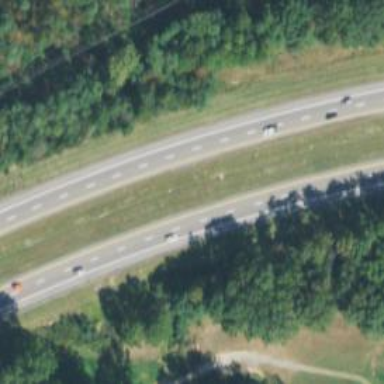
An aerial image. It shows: Asphalt motorway.